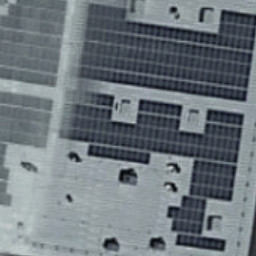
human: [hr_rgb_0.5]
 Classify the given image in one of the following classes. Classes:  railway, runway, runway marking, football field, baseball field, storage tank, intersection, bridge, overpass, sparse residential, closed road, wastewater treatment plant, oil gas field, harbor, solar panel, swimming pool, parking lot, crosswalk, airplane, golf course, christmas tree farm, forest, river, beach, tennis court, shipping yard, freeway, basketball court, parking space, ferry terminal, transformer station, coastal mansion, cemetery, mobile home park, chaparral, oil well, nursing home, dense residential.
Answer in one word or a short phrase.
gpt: solar panel